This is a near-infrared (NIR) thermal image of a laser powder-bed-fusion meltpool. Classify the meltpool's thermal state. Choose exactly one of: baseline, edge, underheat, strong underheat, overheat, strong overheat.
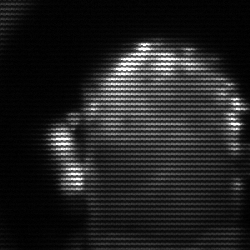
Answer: baseline